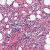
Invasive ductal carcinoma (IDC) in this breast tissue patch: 1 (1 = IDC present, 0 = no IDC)